Field crop: tomato
Growth stage: 2
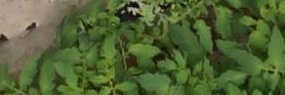
Species: tomato